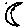
Label: moon